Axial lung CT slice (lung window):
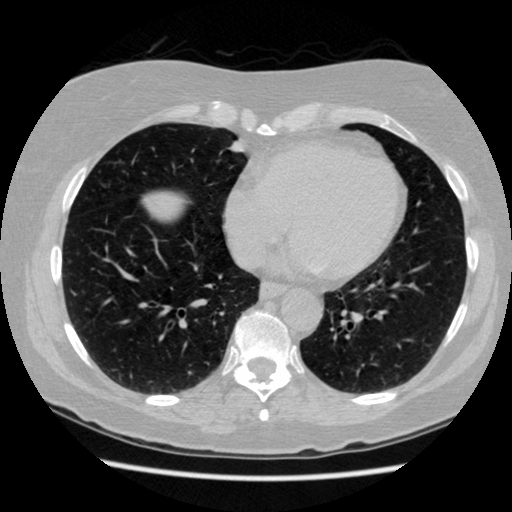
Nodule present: no